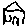
Label: house